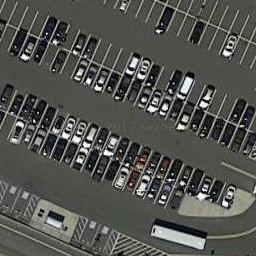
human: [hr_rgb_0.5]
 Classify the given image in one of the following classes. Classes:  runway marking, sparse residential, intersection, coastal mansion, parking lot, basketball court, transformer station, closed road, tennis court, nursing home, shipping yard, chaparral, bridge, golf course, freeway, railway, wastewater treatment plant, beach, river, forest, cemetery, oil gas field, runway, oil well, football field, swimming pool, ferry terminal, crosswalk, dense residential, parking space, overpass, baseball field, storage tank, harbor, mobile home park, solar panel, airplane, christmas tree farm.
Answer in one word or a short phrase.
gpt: parking lot